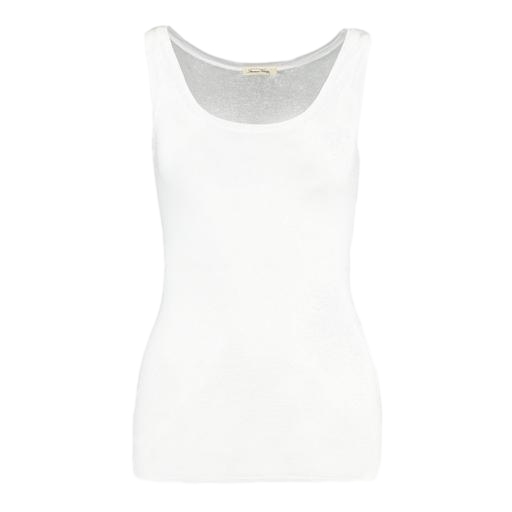
white maison tank top, white bellevue tank top, blanche women’s white tank top, white background